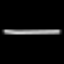
Label: line